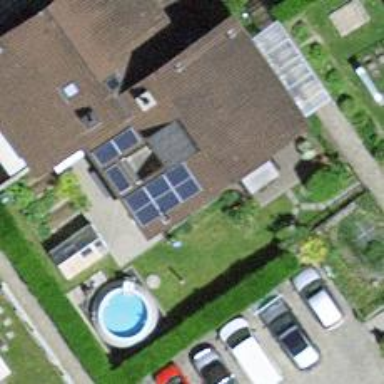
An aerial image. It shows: Solar power generator utilizing photovoltaic technology with solar photovoltaic panels.